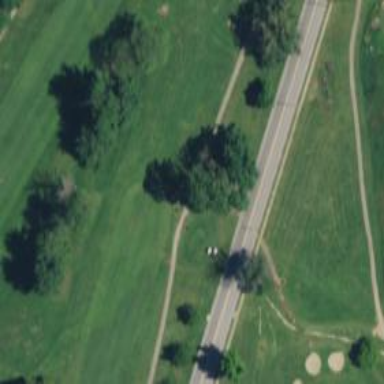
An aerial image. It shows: Service road with high-quality grade1 tracktype. It resembles golf cart path.